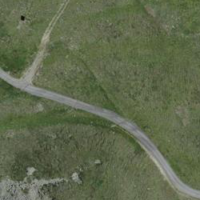
EUNIS habitat code: 31
Species observed at this site:
Salix herbacea
Sibbaldia procumbens